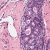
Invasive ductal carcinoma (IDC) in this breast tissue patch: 0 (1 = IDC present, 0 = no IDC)